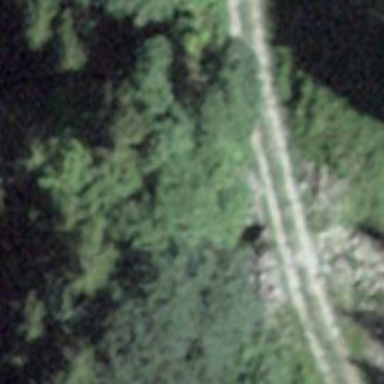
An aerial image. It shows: Culvert tunnel.